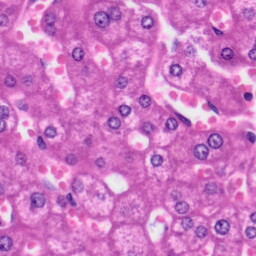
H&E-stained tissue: Liver